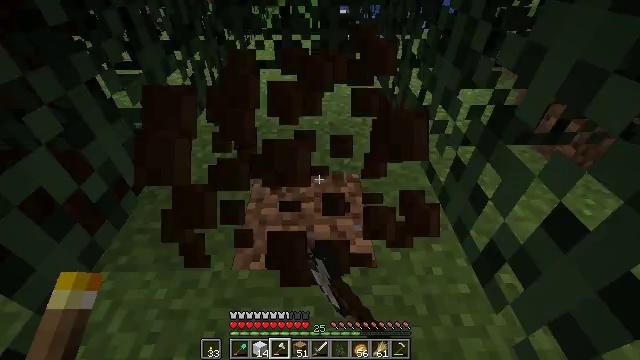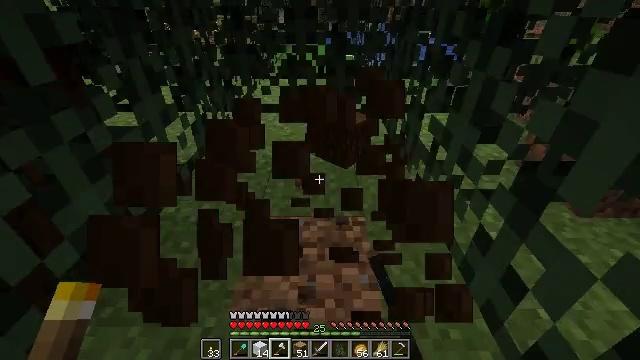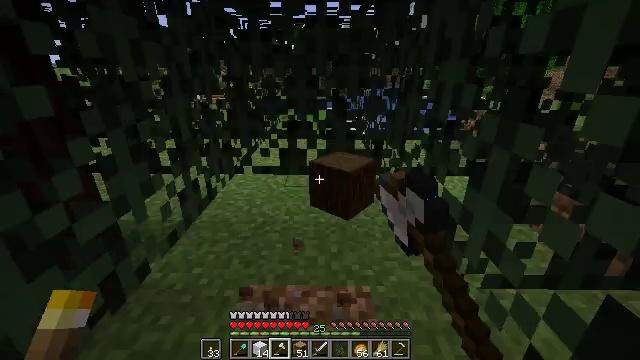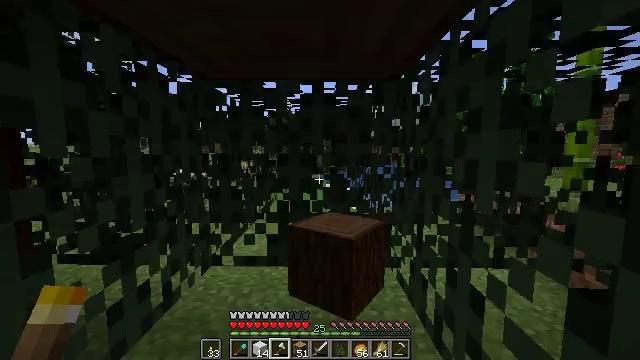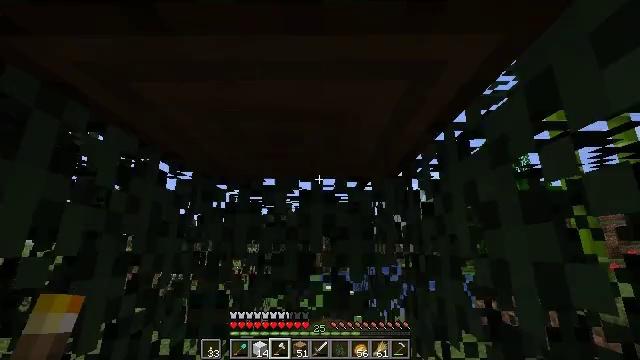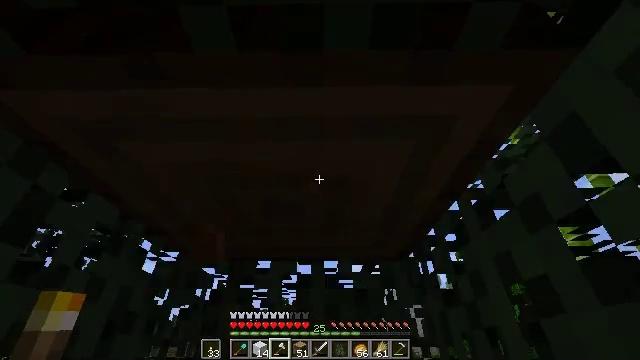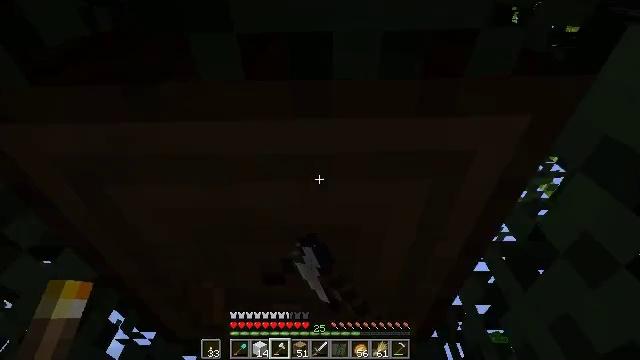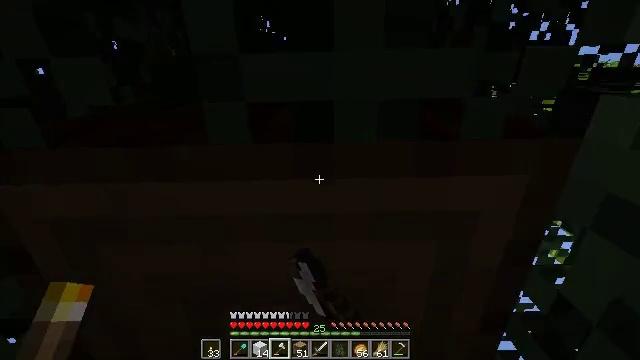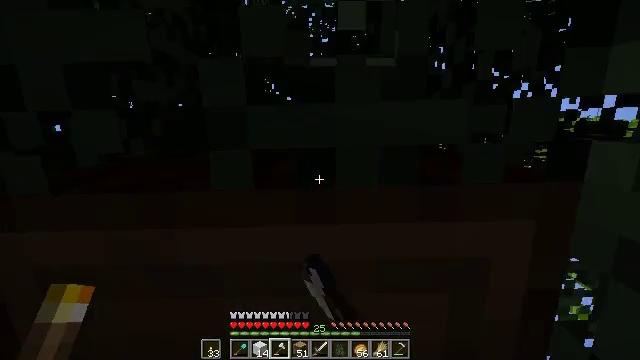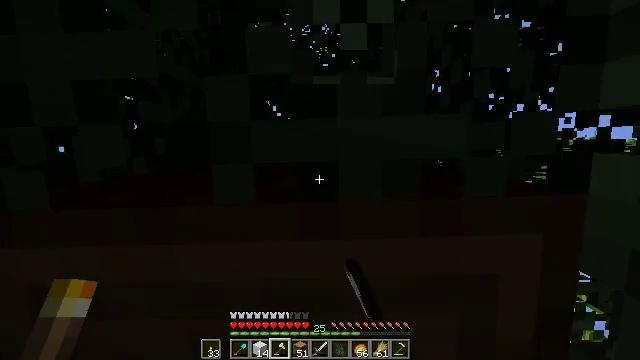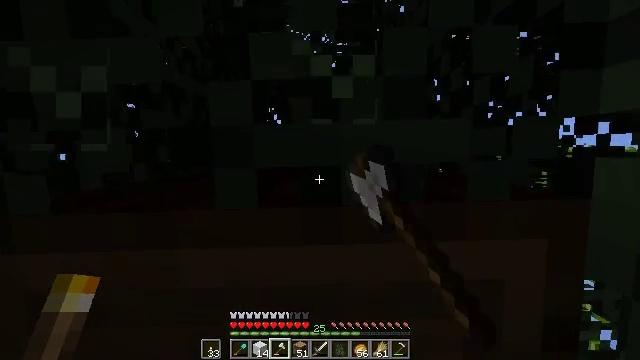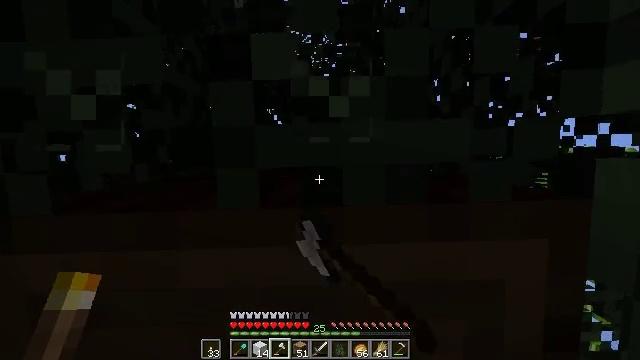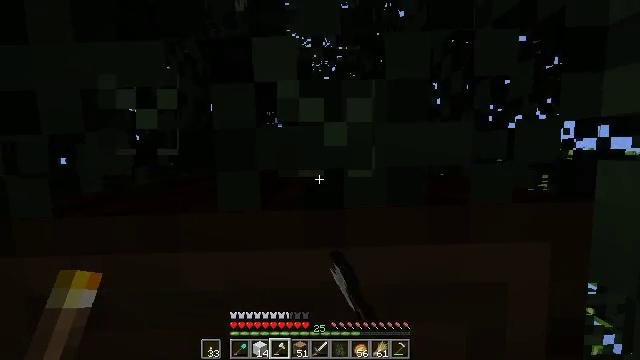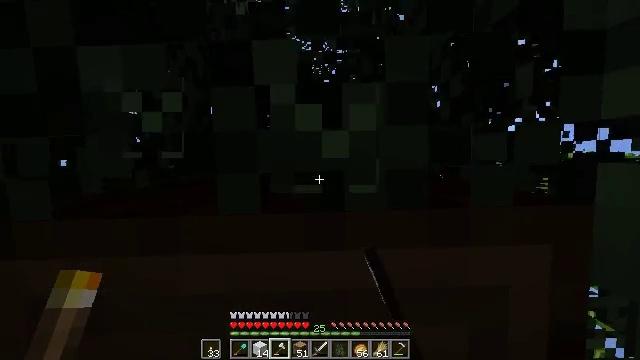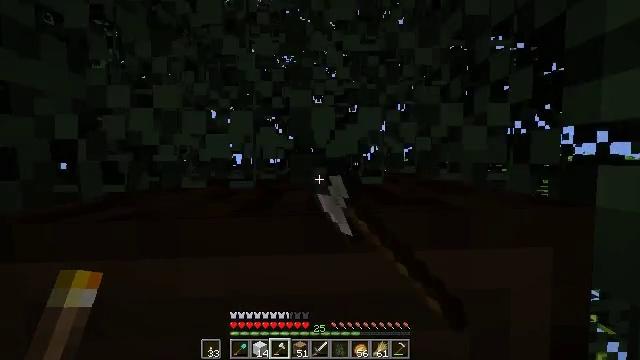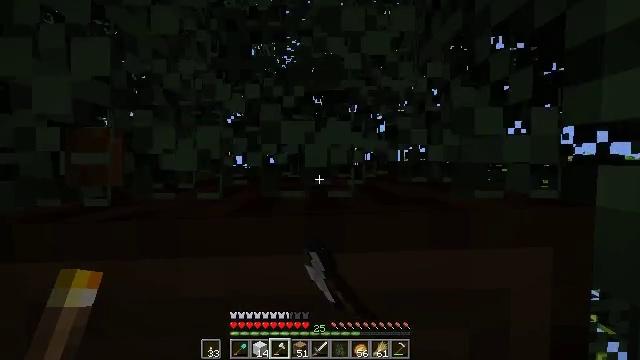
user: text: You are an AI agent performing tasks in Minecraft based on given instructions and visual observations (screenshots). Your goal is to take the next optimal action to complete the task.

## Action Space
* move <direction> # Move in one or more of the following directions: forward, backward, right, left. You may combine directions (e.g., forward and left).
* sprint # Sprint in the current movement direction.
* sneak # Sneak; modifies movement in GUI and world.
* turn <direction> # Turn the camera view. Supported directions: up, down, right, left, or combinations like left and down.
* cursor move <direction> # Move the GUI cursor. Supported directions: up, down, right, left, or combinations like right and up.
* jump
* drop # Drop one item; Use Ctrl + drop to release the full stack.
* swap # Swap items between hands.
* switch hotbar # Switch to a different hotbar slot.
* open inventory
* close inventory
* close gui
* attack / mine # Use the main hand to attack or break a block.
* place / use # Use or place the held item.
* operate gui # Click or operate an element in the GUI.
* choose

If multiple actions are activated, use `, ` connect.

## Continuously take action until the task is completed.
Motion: motion action
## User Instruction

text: Collect spruce leaves for landscaping.
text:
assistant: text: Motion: move forward, turn left and up, attack / mine
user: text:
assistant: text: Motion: move forward, turn up, attack / mine
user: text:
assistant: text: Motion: move forward, turn up, attack / mine
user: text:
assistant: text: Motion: turn up, attack / mine
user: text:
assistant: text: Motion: turn up, attack / mine
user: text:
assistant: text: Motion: turn up, attack / mine
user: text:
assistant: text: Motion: turn up, attack / mine
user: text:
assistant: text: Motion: turn up, attack / mine
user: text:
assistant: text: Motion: turn up, attack / mine
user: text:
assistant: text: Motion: turn up, attack / mine
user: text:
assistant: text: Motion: attack / mine
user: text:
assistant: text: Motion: attack / mine
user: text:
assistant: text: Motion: attack / mine
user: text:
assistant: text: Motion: attack / mine
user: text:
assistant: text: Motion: attack / mine
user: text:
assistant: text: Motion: attack / mine
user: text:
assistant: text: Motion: move forward, attack / mine
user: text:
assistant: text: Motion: move forward, attack / mine
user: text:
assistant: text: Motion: attack / mine